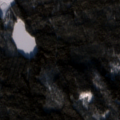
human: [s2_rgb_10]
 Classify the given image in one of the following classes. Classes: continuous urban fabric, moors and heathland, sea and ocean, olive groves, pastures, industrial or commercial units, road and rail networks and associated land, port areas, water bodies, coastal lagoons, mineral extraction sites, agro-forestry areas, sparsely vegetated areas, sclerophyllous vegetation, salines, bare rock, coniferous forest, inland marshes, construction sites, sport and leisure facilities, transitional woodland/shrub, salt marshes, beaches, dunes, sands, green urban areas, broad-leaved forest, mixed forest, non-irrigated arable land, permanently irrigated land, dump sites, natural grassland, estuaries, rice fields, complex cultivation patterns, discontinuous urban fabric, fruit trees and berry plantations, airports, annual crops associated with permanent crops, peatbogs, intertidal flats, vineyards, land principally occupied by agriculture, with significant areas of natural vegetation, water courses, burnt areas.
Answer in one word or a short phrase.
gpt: coniferous forest, mixed forest, transitional woodland/shrub